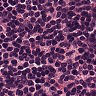
Metastatic tissue present: no